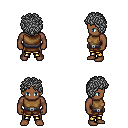
a pixel art fantasy rpg character, male body template, human, dark skin, leather chest armor, gold greaves, gray curly afro hairstyle, four views (front, back, left, right), 2x2 character sprite sheet, small pixel art, hard edges, no anti-aliasing